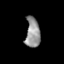
Tissue: skin
Cell type: Epithelial cells
Senescence score: 0.2162
Nuclear area (px): 422
Mean DAPI intensity: 148.808